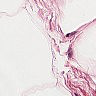
Metastatic tissue present: no